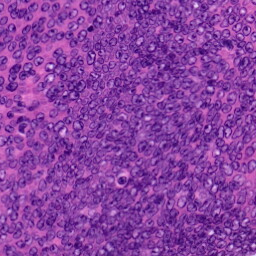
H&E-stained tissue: Colon